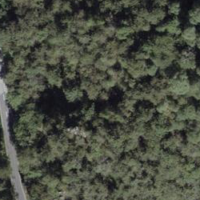
EUNIS habitat code: 41
Species observed at this site:
Erigeron karvinskianus
Actinidia chinensis
Phytolacca americana